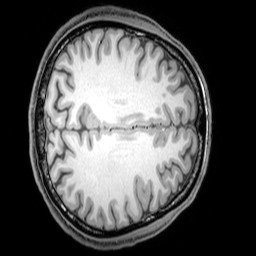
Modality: T1w
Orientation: axial
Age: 26
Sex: male
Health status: healthy
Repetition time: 0.081 s
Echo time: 0.037 s